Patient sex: M
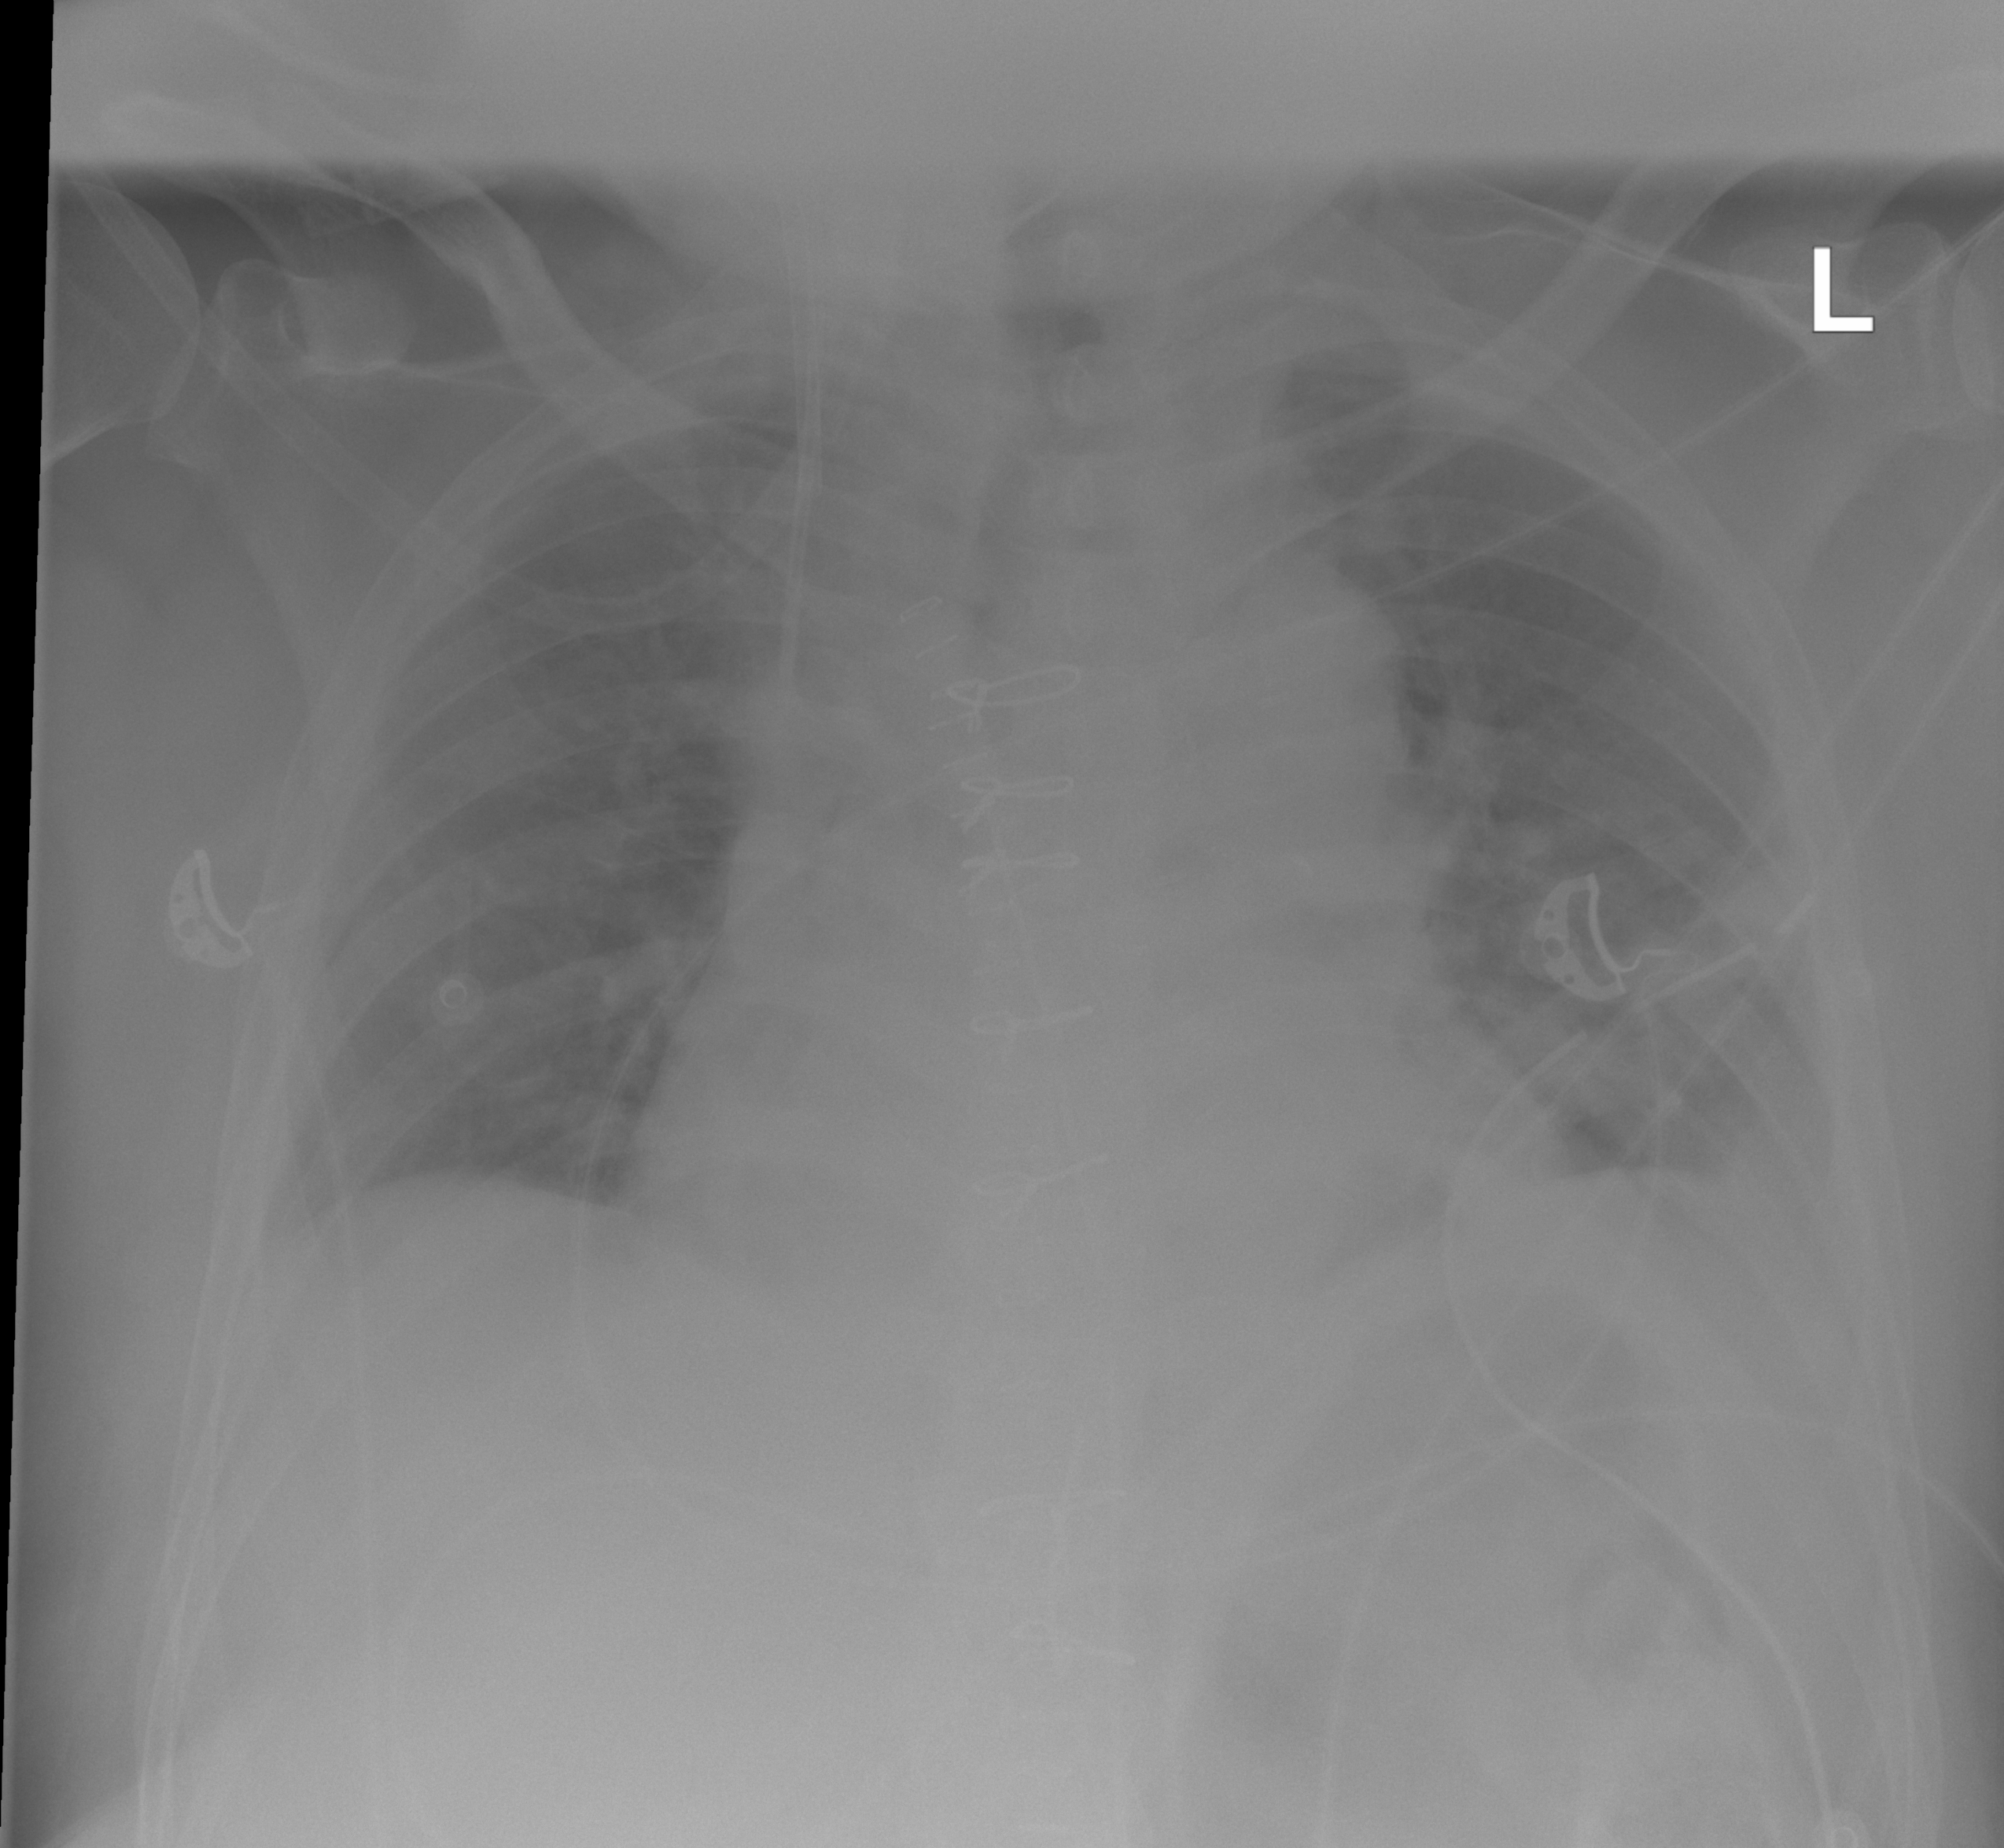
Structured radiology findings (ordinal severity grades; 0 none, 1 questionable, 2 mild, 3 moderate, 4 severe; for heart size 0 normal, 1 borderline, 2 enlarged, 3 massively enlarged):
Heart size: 0
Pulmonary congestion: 0
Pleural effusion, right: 0
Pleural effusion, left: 1
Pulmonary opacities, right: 0
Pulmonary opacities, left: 0
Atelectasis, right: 0
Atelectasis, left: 1